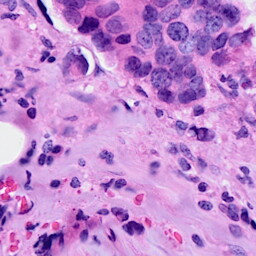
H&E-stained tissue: Breast